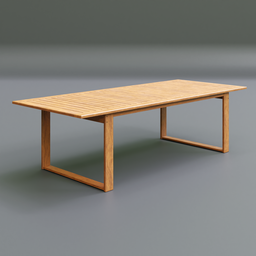
Label: furniture